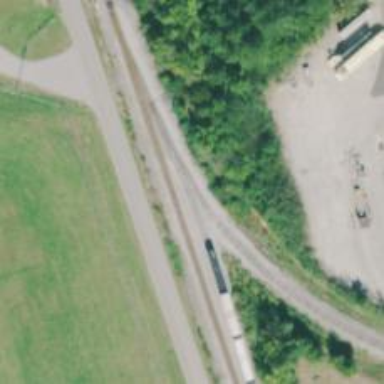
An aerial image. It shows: Railway yard in service.